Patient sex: M
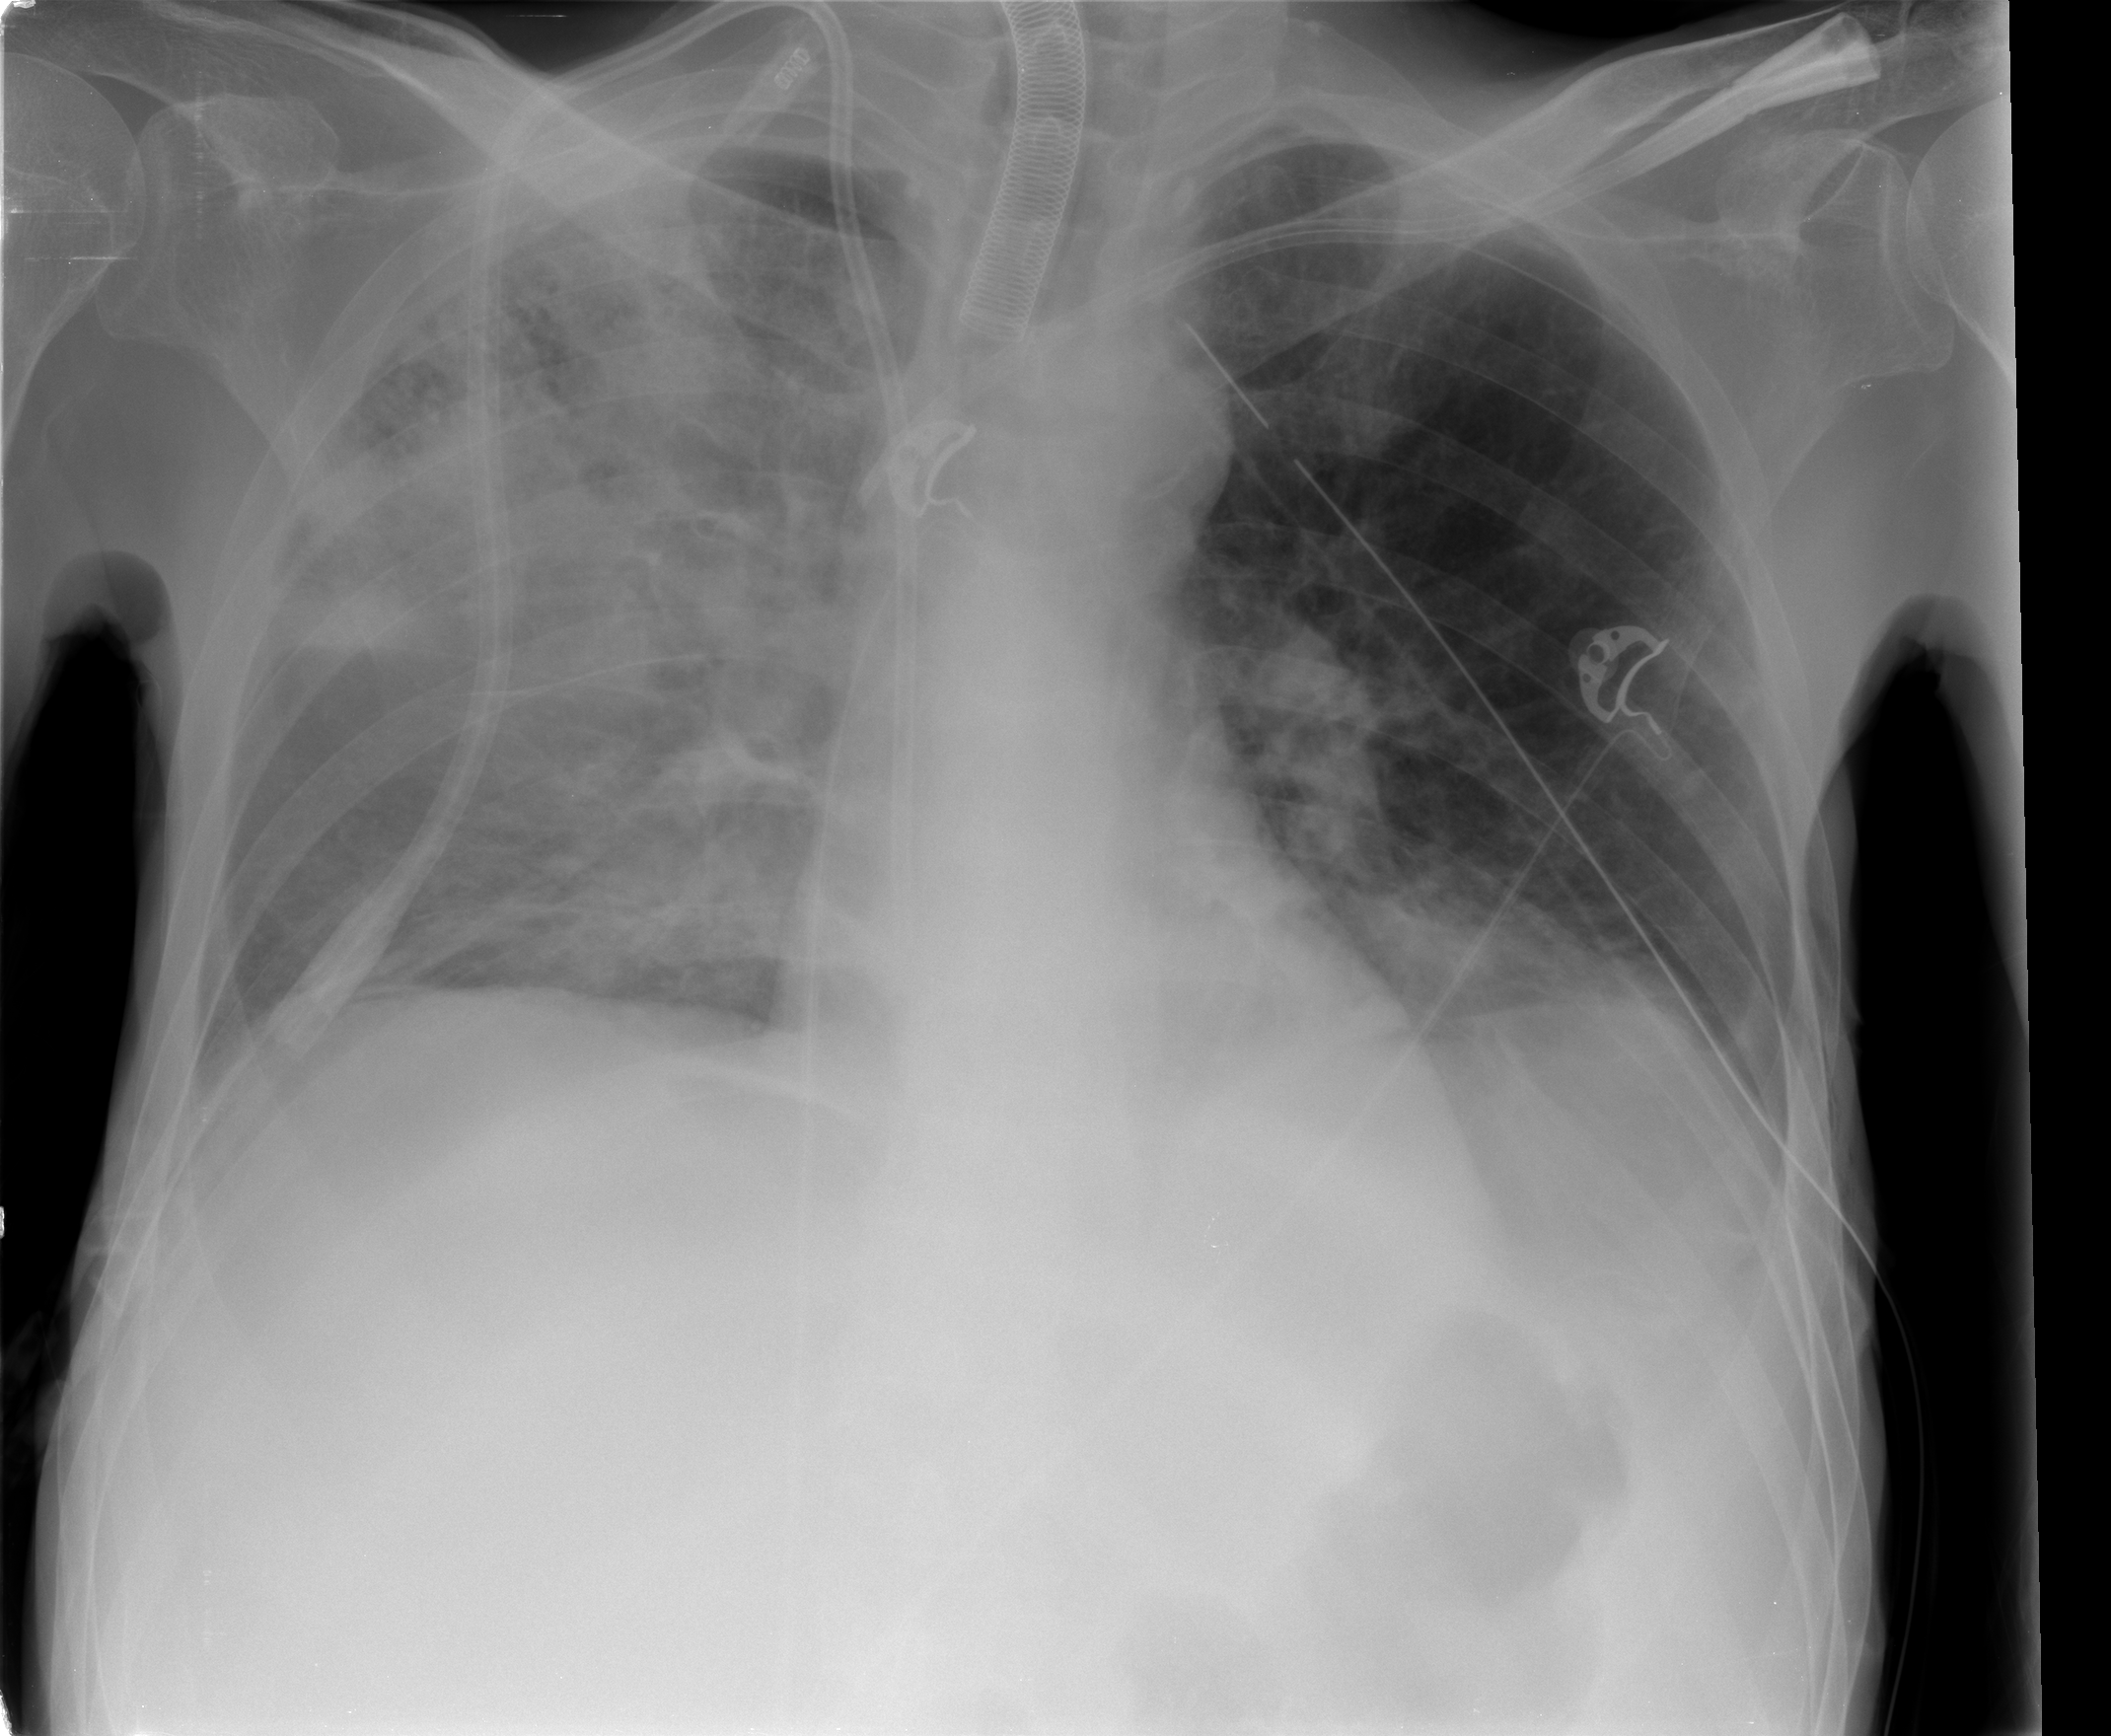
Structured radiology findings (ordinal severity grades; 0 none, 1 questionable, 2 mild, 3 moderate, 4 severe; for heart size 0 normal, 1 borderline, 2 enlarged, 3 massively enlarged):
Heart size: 0
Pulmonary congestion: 0
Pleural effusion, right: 2
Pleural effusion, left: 0
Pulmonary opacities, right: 3
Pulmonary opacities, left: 0
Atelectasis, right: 3
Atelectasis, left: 2